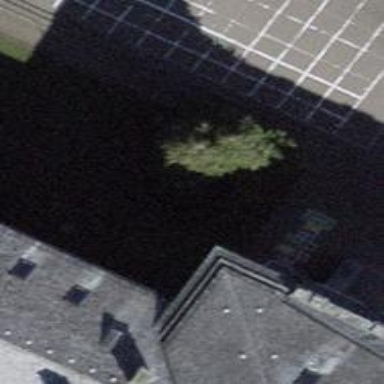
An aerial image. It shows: Urban tree with needle-leaved evergreen.